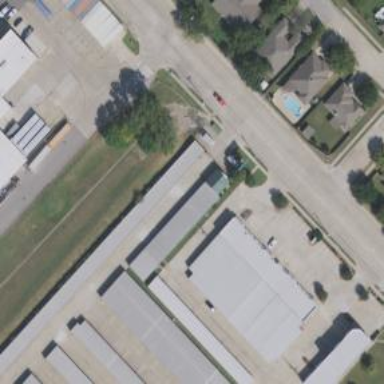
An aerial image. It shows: Warehouse building.